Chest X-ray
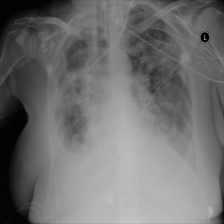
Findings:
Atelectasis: negative
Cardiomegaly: negative
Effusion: positive
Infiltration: positive
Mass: negative
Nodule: negative
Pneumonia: negative
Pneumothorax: negative
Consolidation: negative
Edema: negative
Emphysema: negative
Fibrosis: negative
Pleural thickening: negative
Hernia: negative